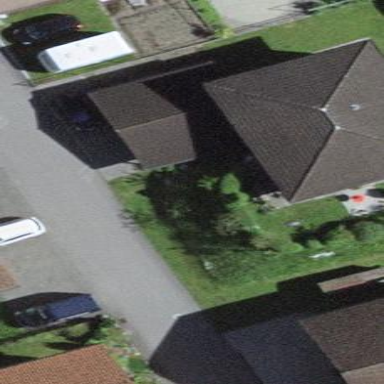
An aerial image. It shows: Simple and straightforward house.